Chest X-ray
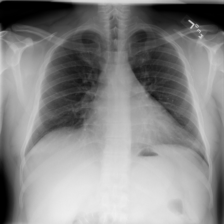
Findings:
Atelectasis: negative
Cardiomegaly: negative
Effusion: negative
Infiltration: negative
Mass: negative
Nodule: negative
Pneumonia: negative
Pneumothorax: negative
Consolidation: negative
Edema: negative
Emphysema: negative
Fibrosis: negative
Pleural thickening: negative
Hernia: negative